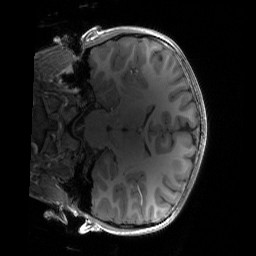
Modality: T1w
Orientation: coronal
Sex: male
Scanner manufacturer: siemens
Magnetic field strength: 3 T
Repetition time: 1.9 s
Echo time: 0.00243 s